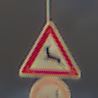
Verkehrszeichen: WildwechselRechts
Zusatzzeichen unten: VerbotUeberholenEinspurigeFahrzeuge
Umgebung: Outdoor, Nature
Tageszeit: SunriseSunset
Wetter: PartlyCloudy
Licht: Natural
Jahreszeit: NotSpecified
Kontrast: HighContrast